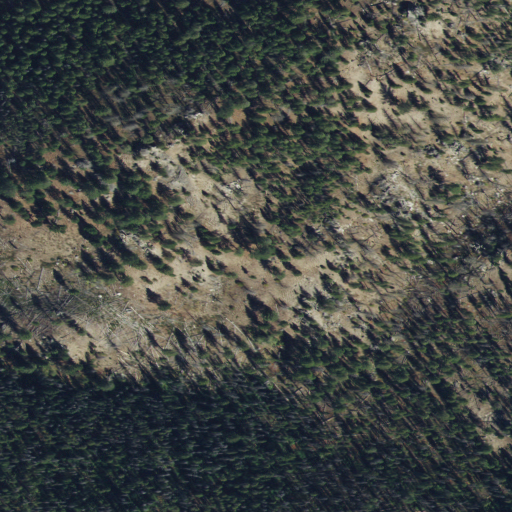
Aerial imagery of mountain in Idaho named Indian Peak containing evergreen forest, shrub, and grassland